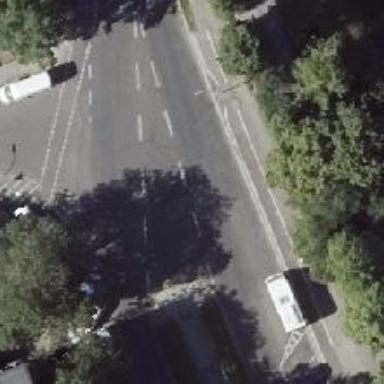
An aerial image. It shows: Tertiary road with asphalt surface. It has sidewalks on both sides and separate cycle track with asphalt surface.